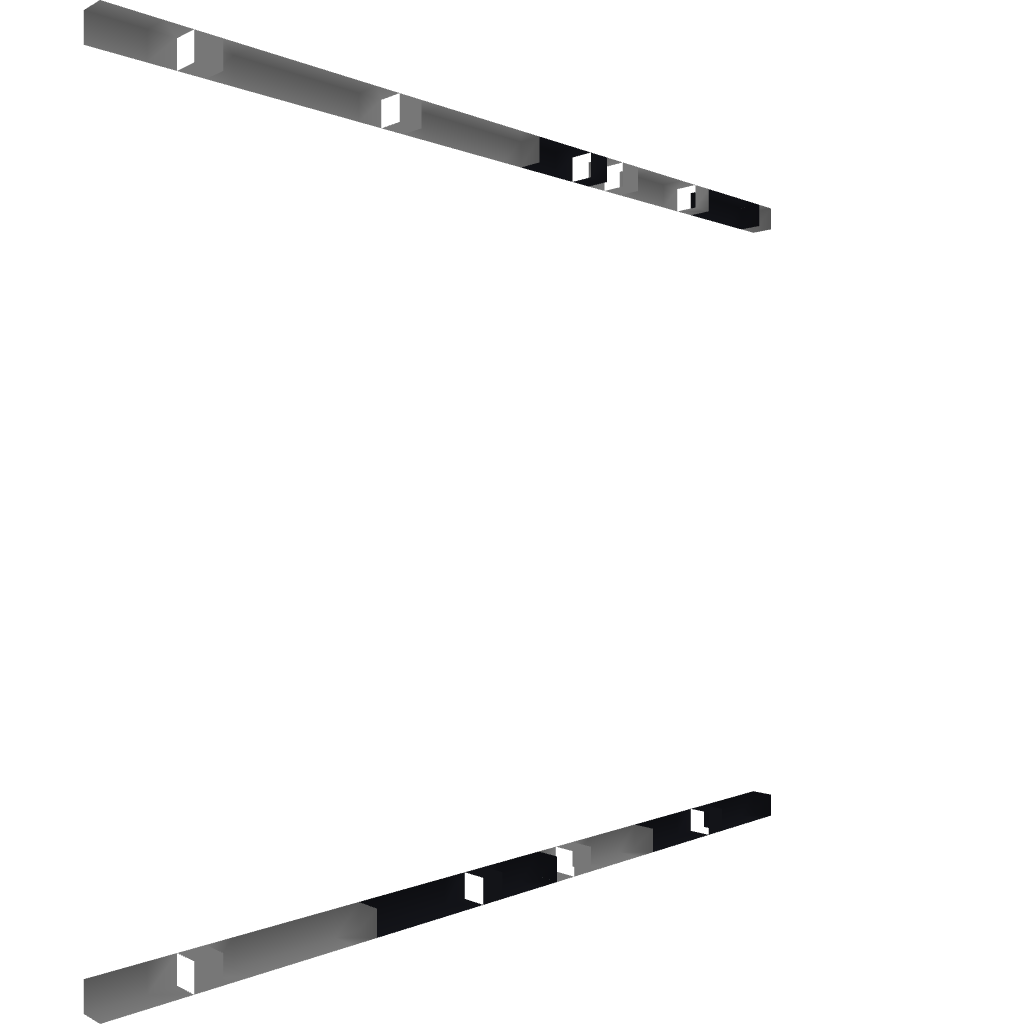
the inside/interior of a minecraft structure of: Snake Man